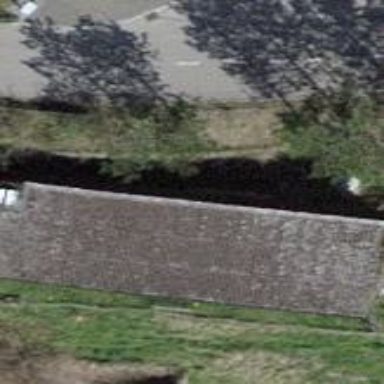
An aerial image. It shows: Building with tiled roof.